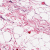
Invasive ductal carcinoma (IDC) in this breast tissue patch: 0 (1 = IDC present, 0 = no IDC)